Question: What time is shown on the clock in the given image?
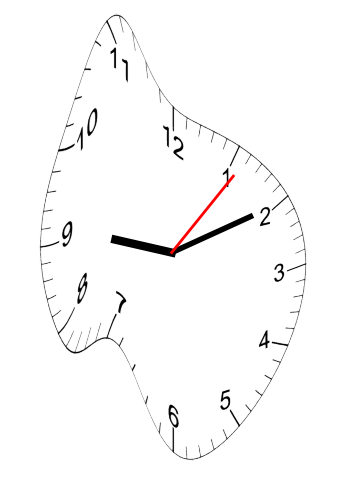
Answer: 09:10:06